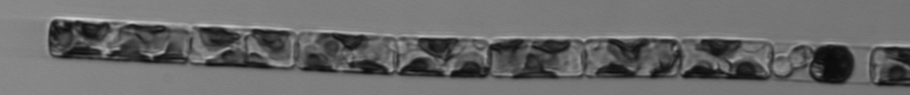
Label: Guinardia_delicatula_TAG_internal_parasite